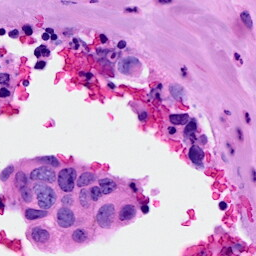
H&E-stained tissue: Breast